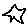
Label: star